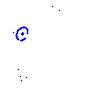
Particle: proton